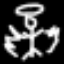
Label: angel